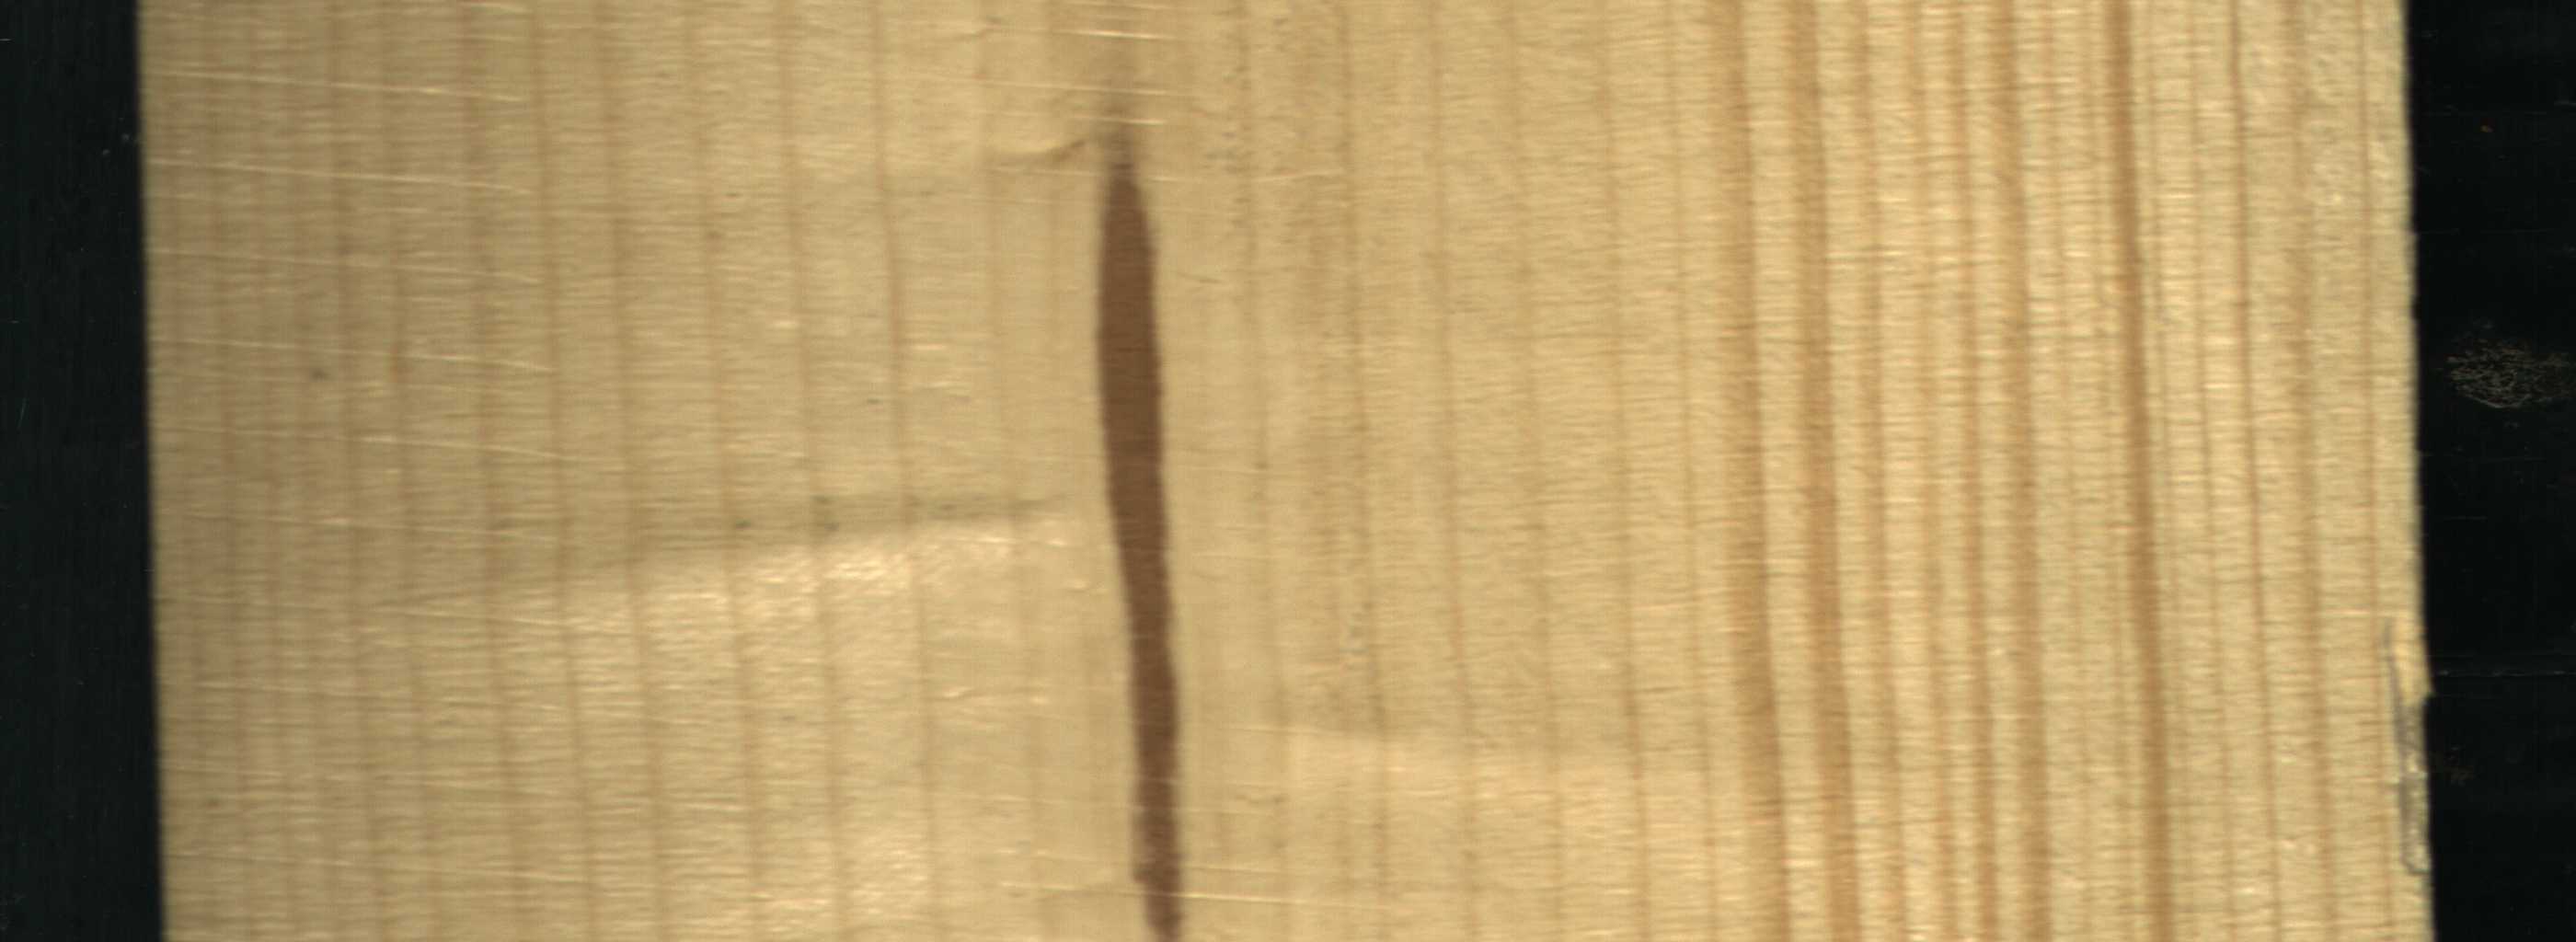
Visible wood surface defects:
Marrow